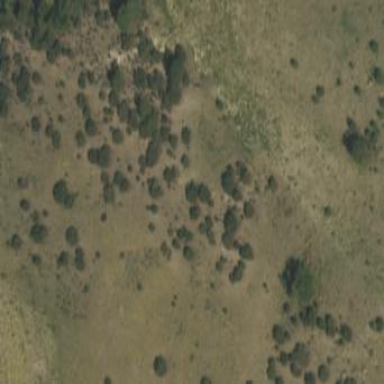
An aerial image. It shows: Landscape with evergreen scrub vegetation characterized by needle-leaved foliage.